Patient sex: F
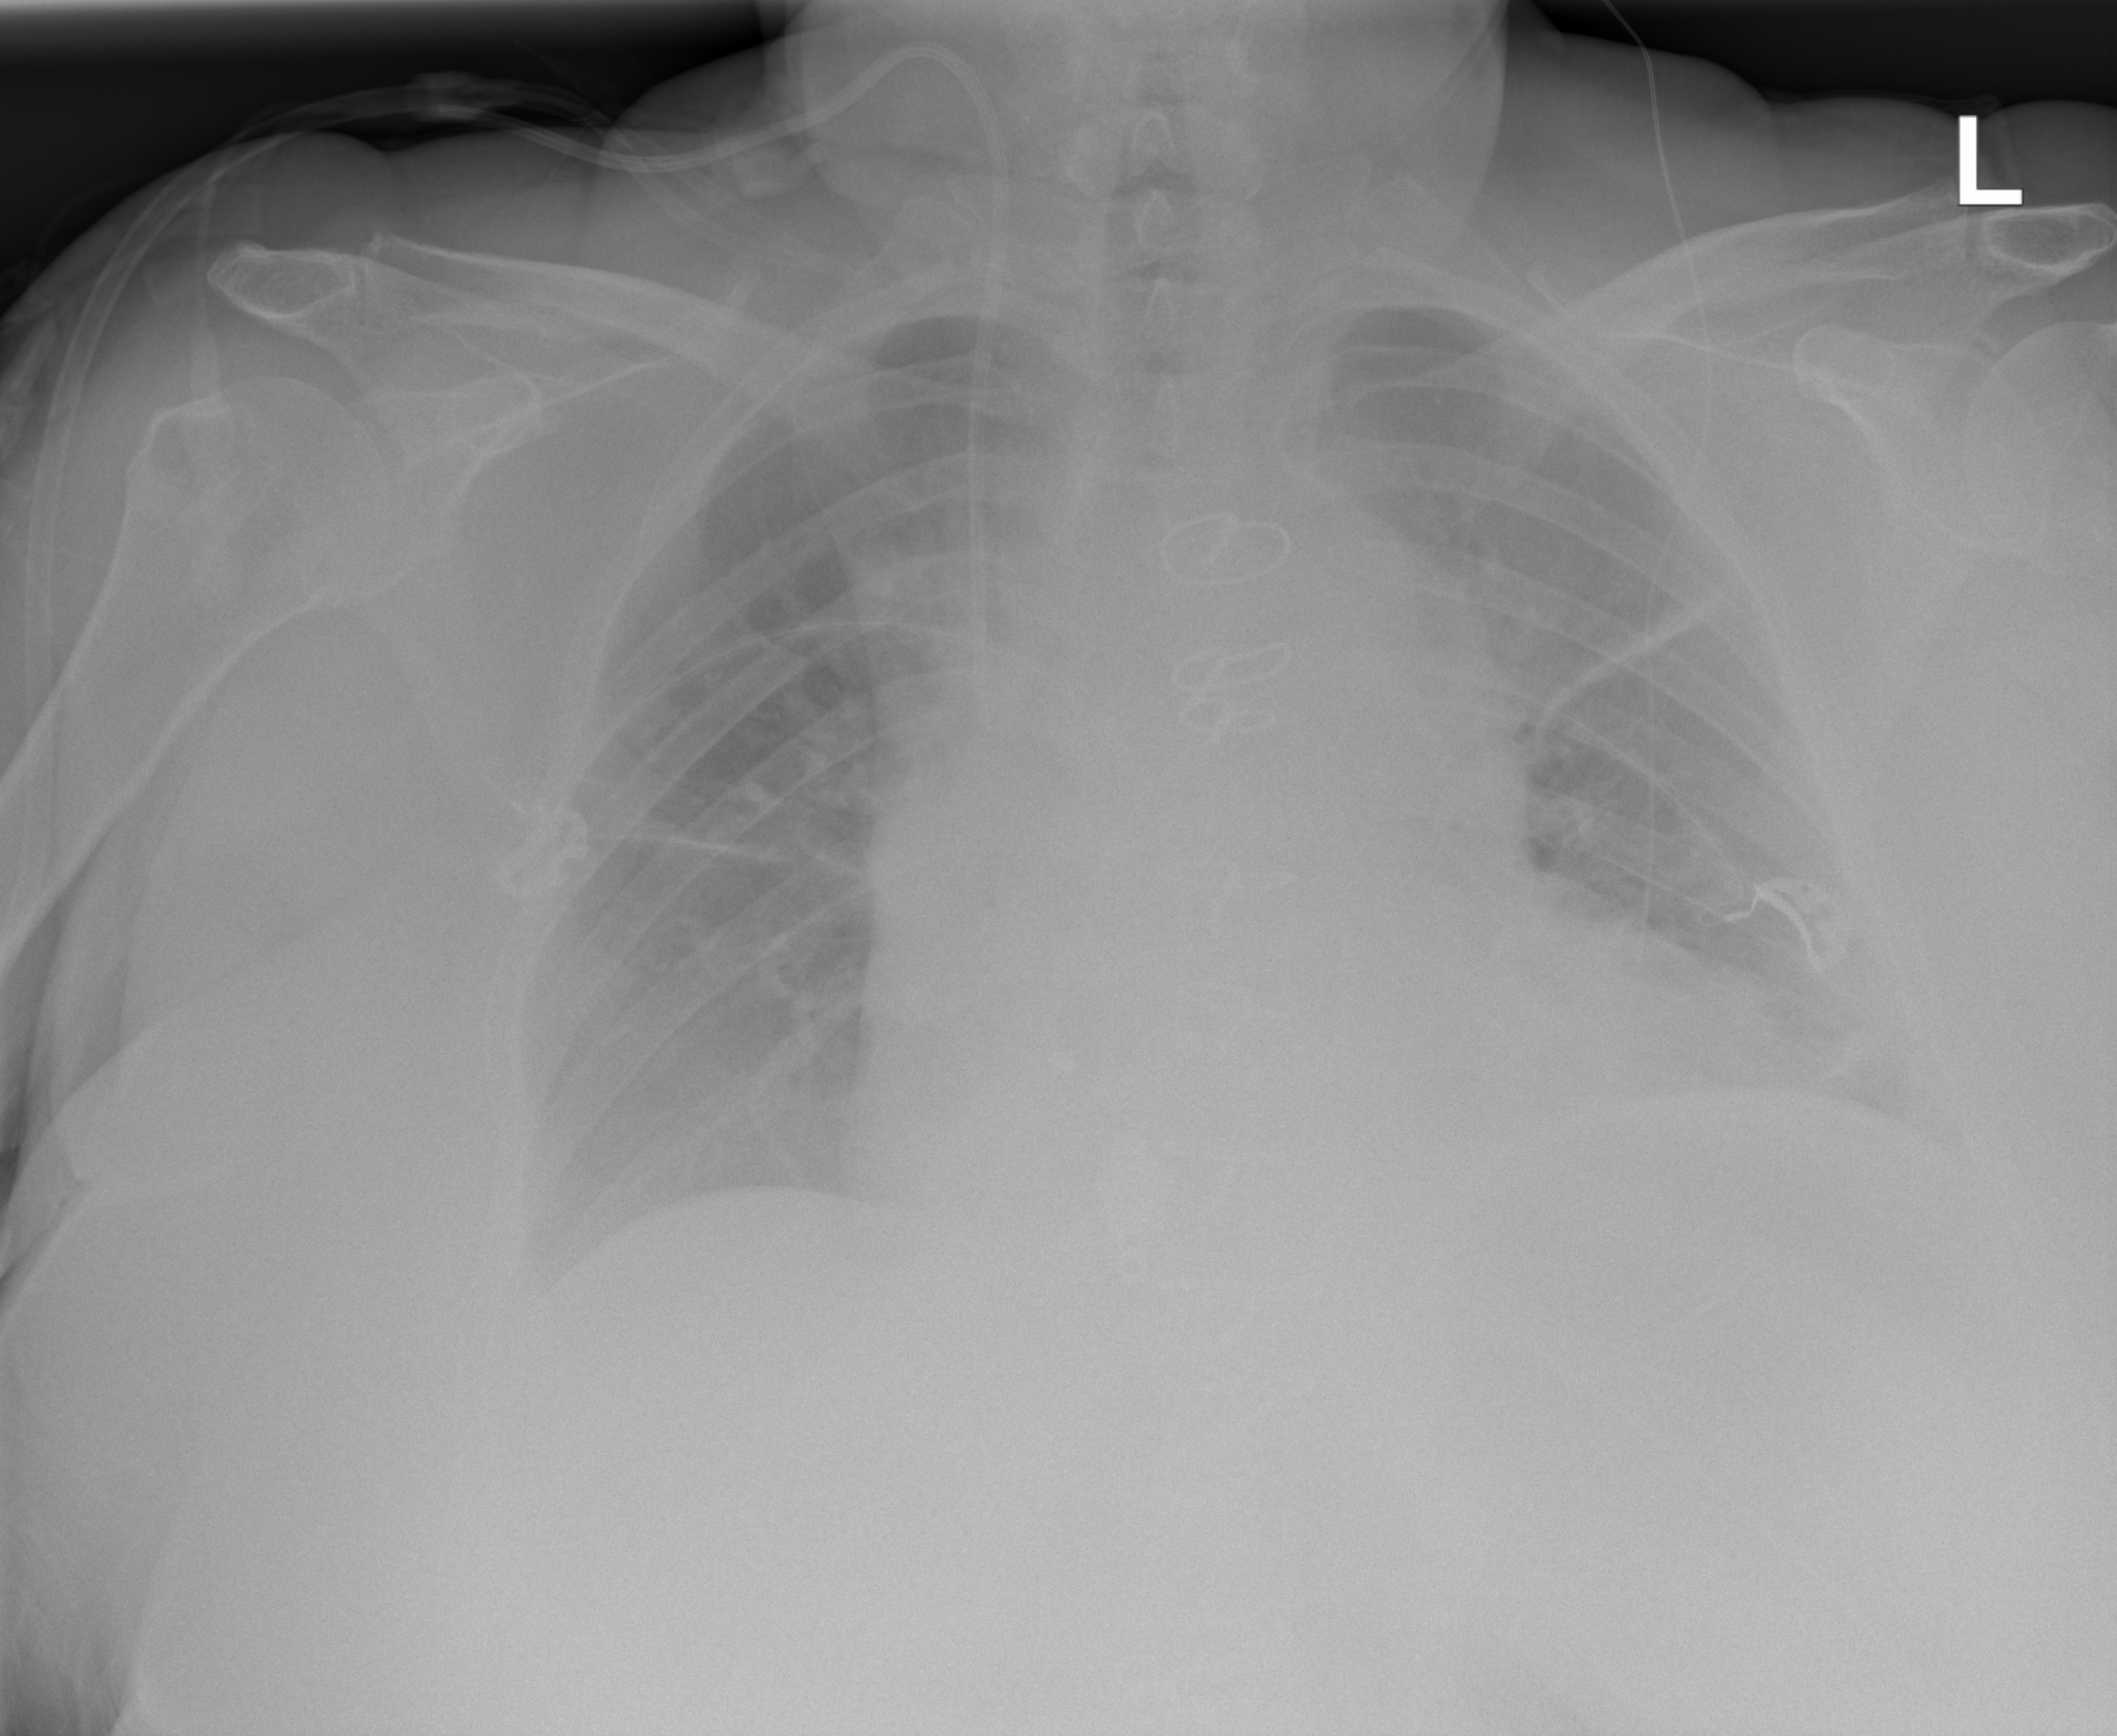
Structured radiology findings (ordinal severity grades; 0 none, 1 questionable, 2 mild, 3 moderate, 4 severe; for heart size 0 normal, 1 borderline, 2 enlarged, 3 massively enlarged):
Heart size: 2
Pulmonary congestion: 2
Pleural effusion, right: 0
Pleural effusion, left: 0
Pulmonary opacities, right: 0
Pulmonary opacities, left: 0
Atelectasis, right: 2
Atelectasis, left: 2